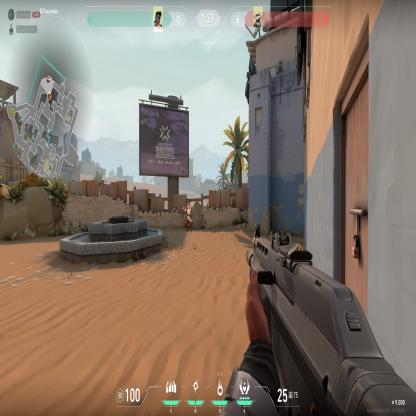
Label: enemy